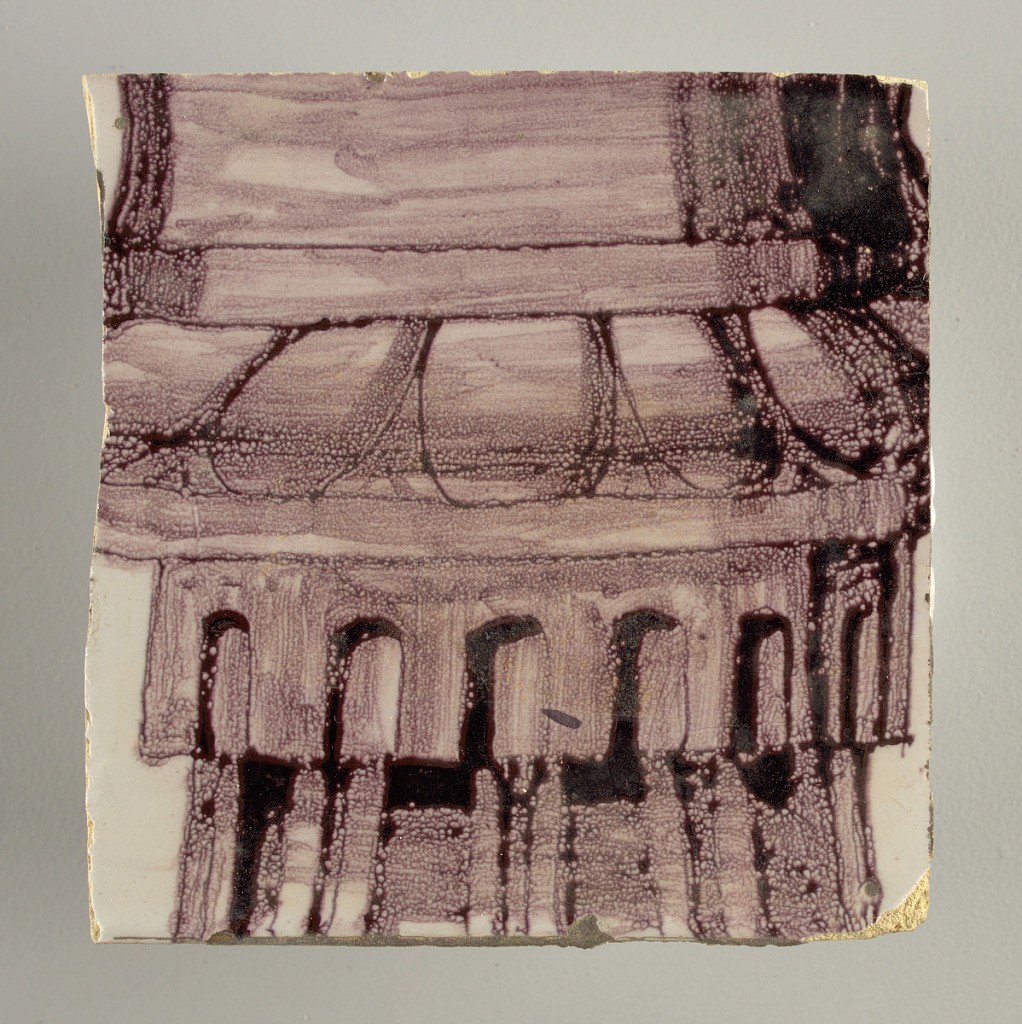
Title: Tile wall facing
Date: ca. 1725
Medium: Tin-glazed earthenware, underglaze
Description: Horizontal rectangle.  Thirty tiles wide and twenty-three tiles high with opening for fireplace eleven tiles wide and ten high.  Foliage arabesques disposed about three vertical axes from which are emphazised by urns at center and right, and at left by the figure of a standing woman carrying an infant on her arm and accompanied by two children.